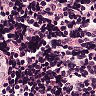
Metastatic tissue present: no